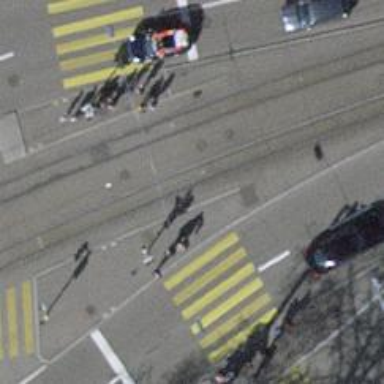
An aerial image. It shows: Asphalt footway with marked crossing equipped with traffic signals.